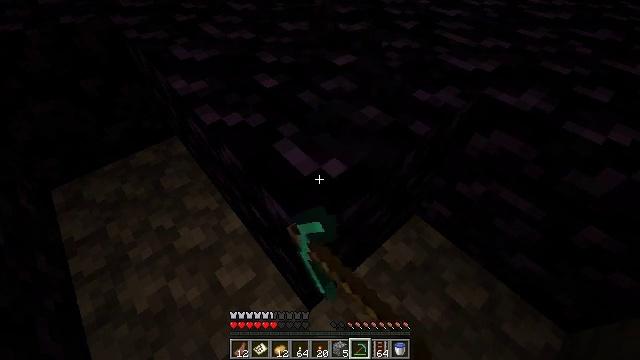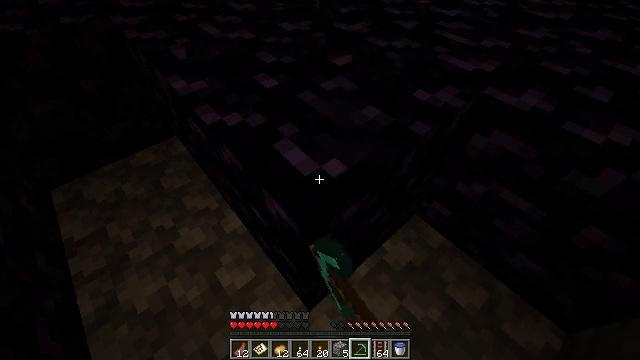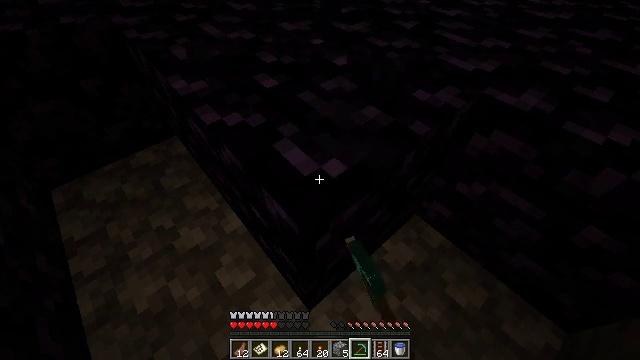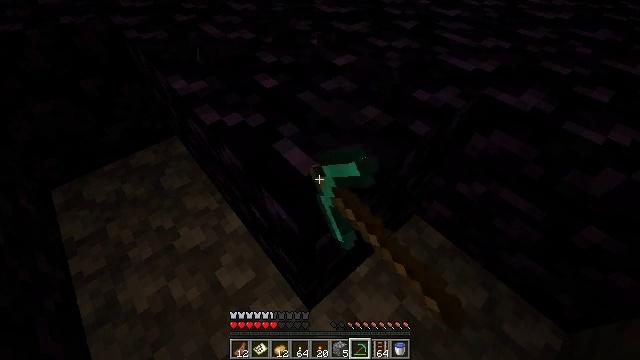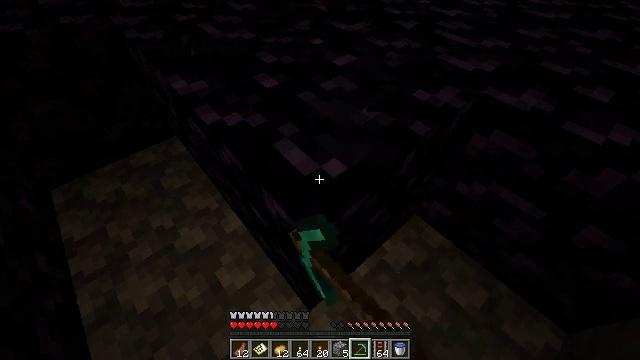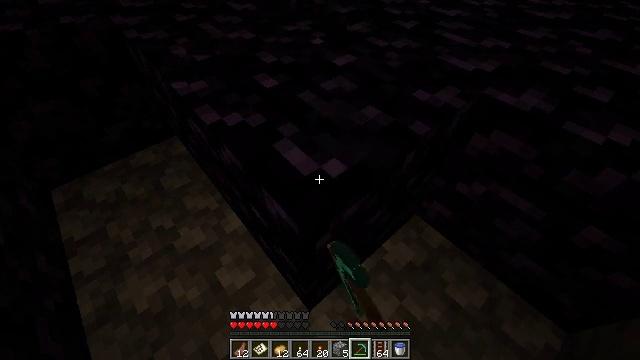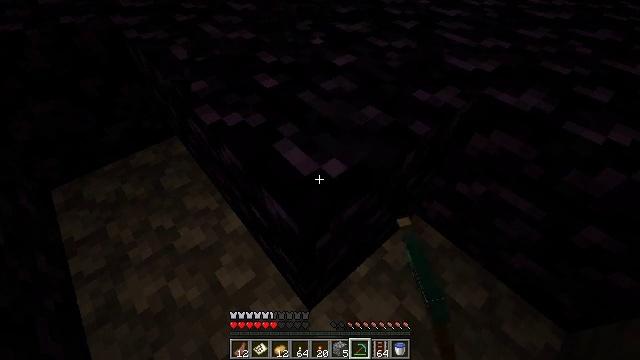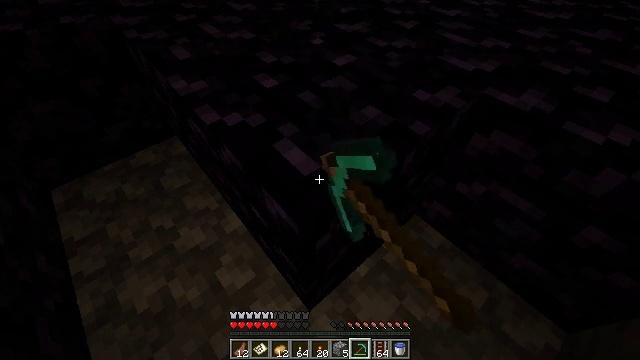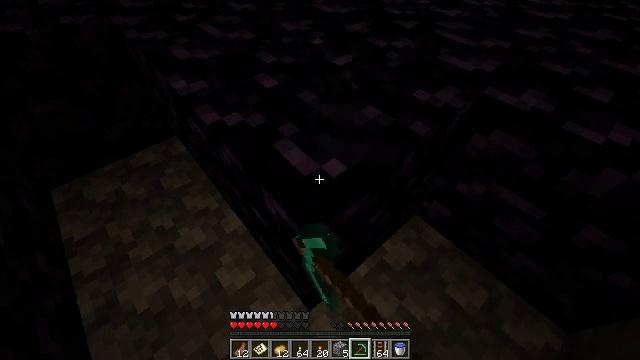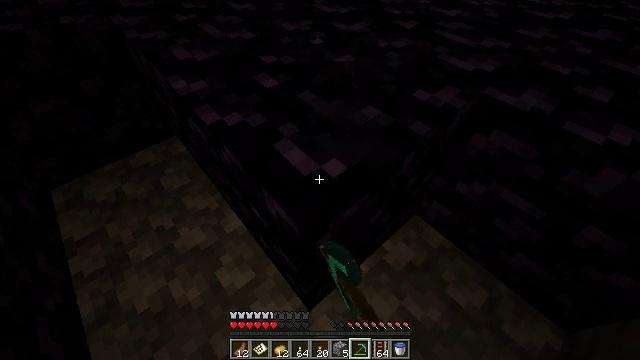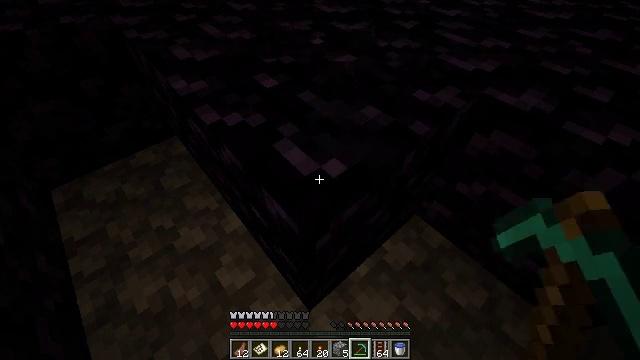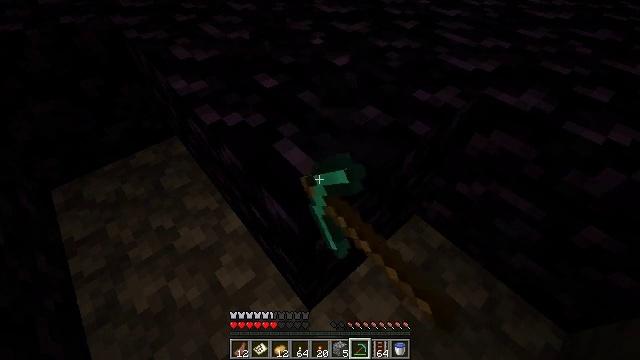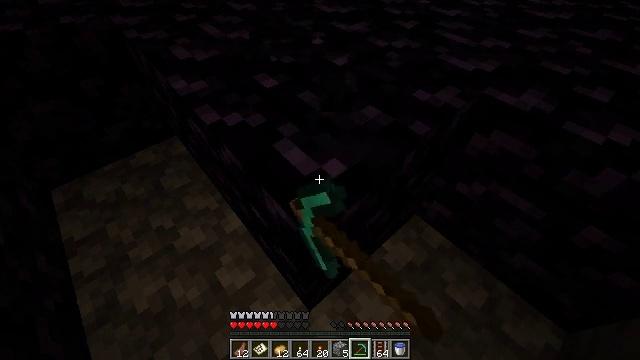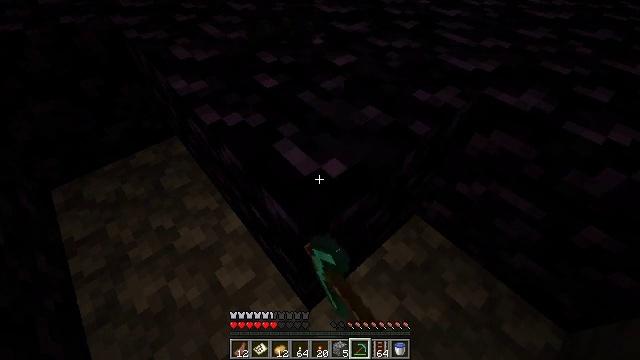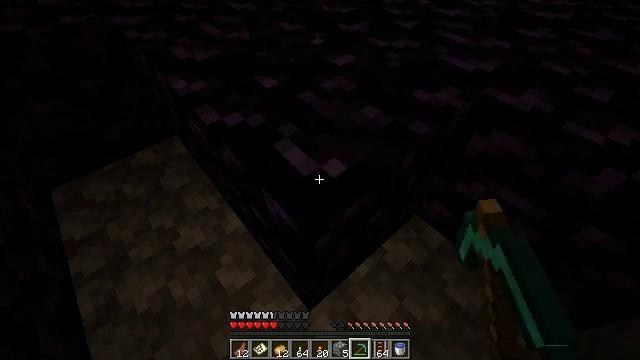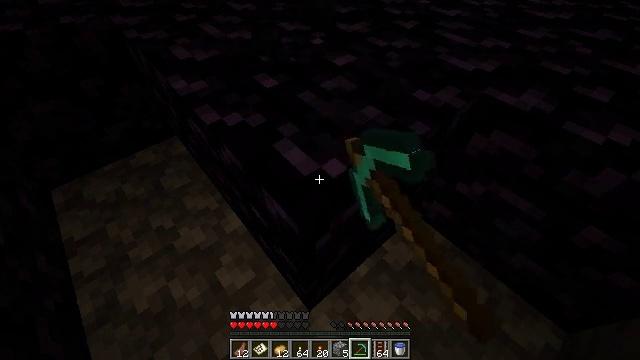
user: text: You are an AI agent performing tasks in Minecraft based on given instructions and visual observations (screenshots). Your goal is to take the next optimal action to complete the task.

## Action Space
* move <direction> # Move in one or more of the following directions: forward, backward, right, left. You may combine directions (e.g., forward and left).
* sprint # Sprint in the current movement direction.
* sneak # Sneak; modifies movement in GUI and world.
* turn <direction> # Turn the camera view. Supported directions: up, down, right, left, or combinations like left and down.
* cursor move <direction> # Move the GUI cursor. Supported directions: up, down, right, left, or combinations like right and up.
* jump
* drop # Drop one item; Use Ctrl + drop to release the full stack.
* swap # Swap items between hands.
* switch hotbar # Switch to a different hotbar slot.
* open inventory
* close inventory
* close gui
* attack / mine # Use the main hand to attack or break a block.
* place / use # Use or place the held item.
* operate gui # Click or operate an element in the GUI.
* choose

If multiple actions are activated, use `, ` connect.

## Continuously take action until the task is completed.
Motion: motion action
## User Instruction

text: Gather obsidian from a lava source.
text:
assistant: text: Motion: attack / mine
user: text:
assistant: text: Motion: attack / mine
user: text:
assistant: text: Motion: attack / mine
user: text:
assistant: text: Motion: attack / mine
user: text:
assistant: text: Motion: attack / mine
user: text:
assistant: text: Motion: attack / mine
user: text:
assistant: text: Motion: attack / mine
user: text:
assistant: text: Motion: attack / mine
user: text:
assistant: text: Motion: attack / mine
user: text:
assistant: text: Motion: attack / mine
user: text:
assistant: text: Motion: attack / mine
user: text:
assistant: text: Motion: attack / mine
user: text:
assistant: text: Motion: attack / mine
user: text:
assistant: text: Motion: attack / mine
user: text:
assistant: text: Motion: attack / mine
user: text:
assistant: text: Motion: attack / mine
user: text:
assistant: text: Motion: attack / mine
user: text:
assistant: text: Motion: attack / mine
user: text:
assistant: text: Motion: attack / mine
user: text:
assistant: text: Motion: attack / mine
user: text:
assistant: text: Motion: attack / mine
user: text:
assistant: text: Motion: attack / mine